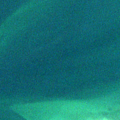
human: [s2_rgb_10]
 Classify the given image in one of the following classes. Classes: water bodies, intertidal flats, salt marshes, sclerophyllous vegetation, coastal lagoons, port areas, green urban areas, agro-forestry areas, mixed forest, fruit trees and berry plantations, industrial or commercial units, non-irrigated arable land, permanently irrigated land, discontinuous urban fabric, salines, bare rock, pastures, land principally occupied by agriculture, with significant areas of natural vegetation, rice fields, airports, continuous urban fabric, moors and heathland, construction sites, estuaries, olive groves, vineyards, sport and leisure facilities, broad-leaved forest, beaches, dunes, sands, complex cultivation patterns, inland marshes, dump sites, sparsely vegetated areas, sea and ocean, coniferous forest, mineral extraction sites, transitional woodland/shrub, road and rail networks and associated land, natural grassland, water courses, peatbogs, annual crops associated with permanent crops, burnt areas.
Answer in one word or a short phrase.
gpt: estuaries